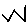
Label: zigzag